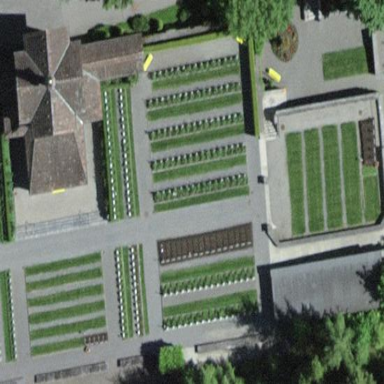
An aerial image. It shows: Cemetery.